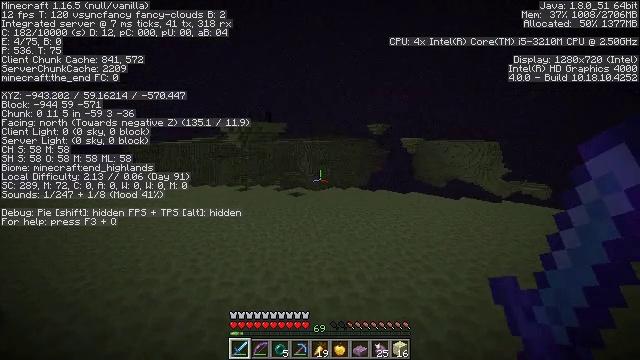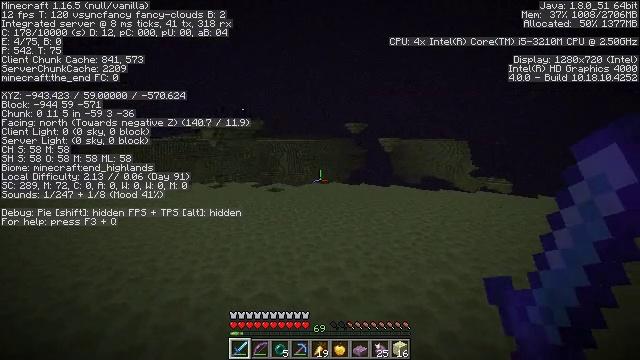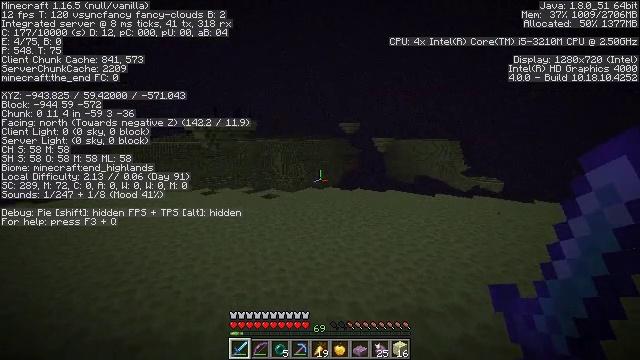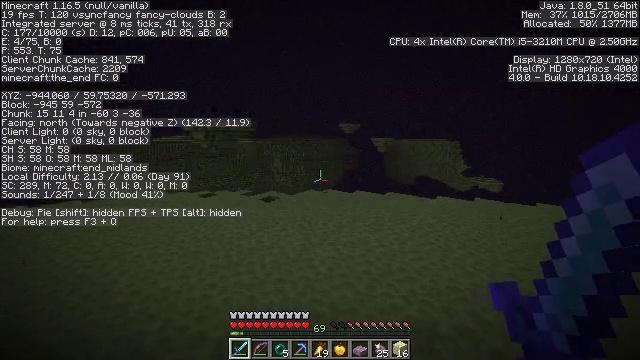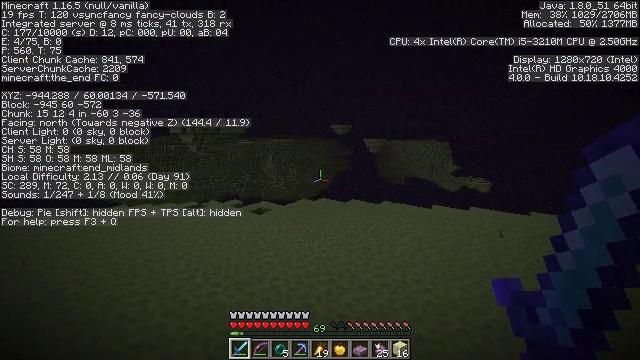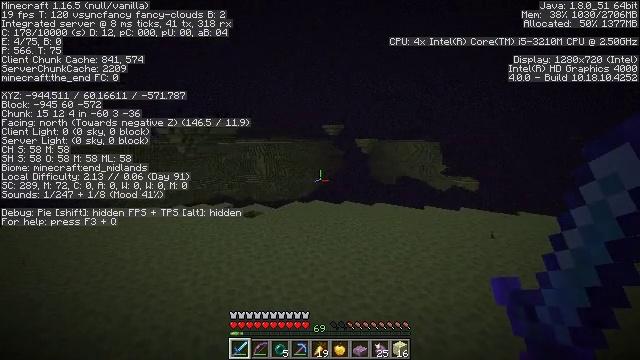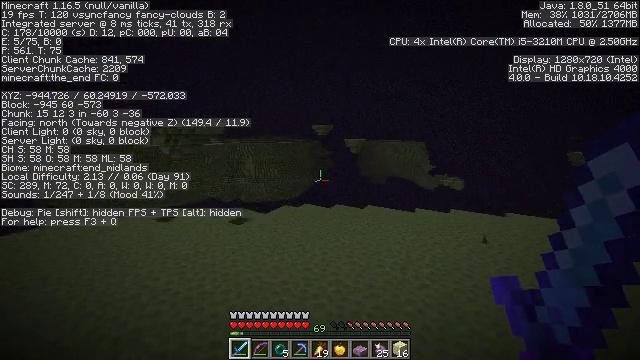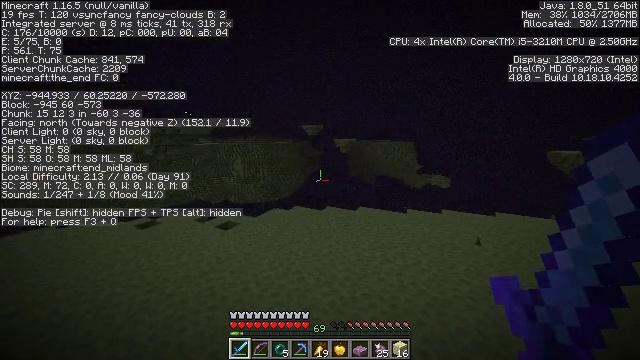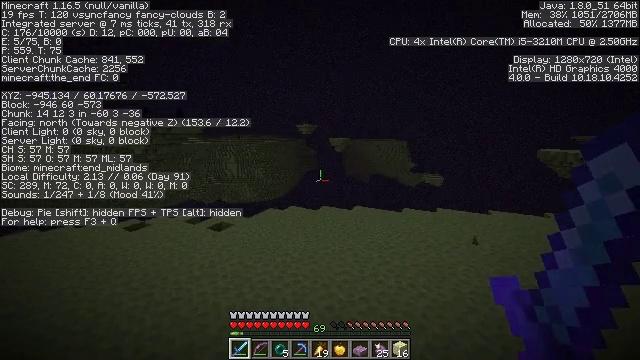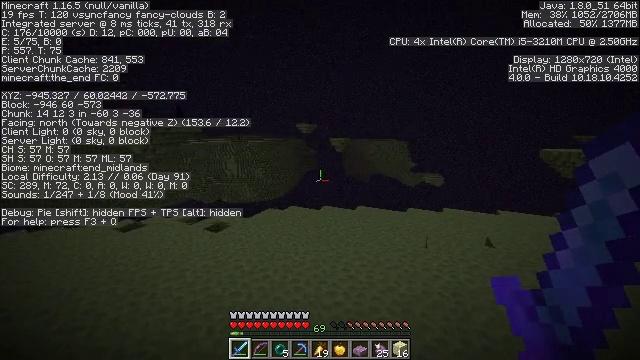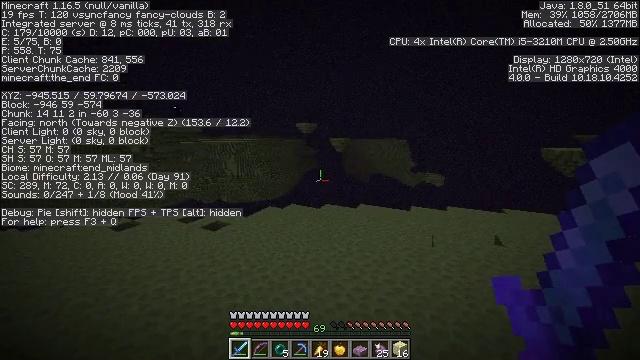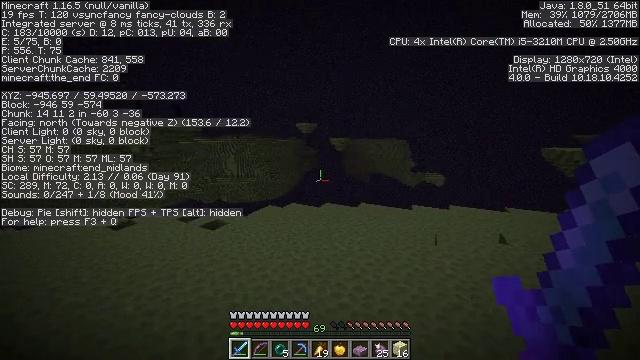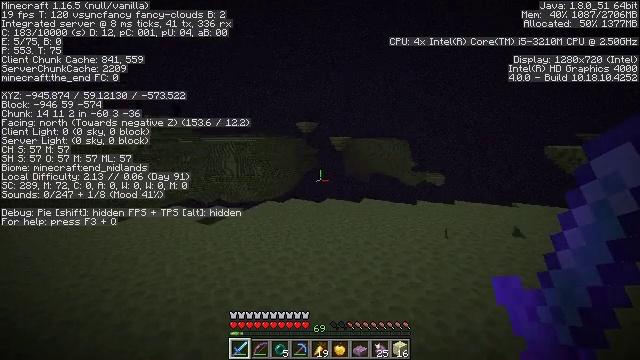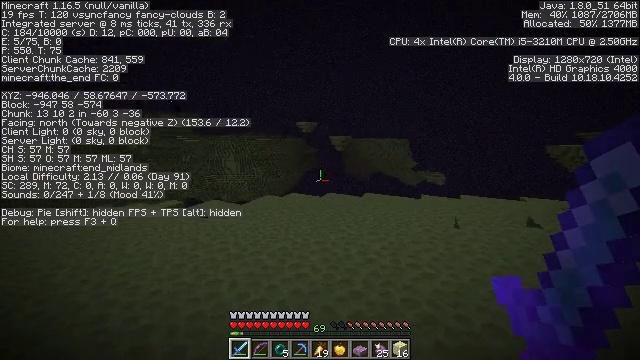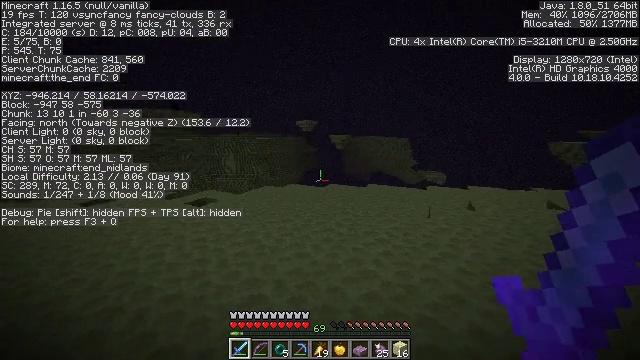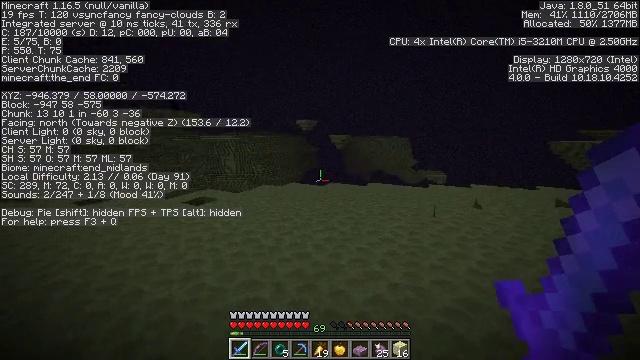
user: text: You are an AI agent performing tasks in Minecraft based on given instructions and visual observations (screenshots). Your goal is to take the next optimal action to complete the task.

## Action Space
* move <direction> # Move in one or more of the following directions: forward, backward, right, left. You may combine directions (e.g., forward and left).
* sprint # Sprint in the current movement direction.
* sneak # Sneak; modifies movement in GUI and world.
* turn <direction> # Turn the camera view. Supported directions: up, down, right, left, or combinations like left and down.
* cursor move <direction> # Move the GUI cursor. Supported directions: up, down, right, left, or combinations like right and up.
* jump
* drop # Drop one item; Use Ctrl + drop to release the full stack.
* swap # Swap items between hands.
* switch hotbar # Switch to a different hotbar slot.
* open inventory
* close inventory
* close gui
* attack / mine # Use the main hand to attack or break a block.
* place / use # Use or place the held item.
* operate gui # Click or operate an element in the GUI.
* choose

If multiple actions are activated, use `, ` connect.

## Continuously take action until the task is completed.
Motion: motion action
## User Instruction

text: Collect end stone for your base.
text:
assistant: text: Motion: move forward, sprint, turn right, jump
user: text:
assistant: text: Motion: move forward, sprint, turn right, jump
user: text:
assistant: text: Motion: move forward, sprint, jump
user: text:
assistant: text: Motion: move forward, sprint, turn right, jump
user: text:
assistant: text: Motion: move forward, sprint, turn right, jump
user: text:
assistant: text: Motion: move forward, turn right, jump
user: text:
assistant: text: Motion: move forward, turn right, jump
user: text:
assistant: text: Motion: move forward, turn right, jump
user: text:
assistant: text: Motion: move forward, jump
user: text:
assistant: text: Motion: move forward, jump
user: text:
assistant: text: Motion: move forward, jump
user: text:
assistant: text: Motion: move forward, jump
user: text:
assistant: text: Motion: move forward, jump
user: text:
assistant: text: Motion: move forward, jump
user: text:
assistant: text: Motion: move forward, jump
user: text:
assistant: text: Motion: move forward, turn left, jump
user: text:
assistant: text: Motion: move forward, turn left and up, jump
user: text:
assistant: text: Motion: move forward and move left, turn left, jump
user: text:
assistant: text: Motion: move forward and move left, jump
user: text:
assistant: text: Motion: move forward and move left, jump
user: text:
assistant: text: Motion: move forward and move left, jump
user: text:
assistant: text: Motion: move forward and move left, jump
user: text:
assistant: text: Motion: move forward and move left, jump
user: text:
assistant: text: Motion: move forward and move left, jump
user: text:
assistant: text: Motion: move forward and move left
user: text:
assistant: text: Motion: move forward and move left
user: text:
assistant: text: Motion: move forward and move left
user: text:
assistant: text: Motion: move forward and move left
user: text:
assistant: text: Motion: move forward and move left
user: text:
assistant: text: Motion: move forward and move left, turn down